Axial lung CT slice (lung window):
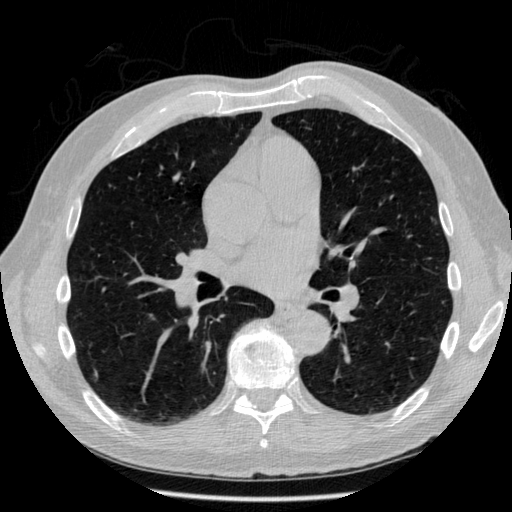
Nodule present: no